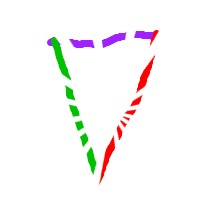
Shape: triangle